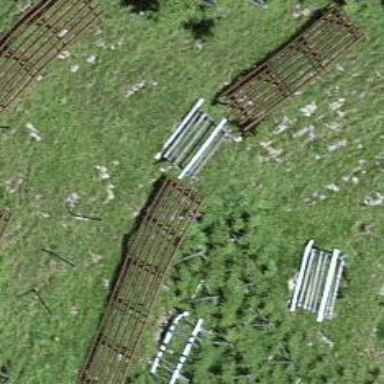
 designed to mitigate snow accumulations in specific area."